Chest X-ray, AP view. Patient: 29 years old, sex F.
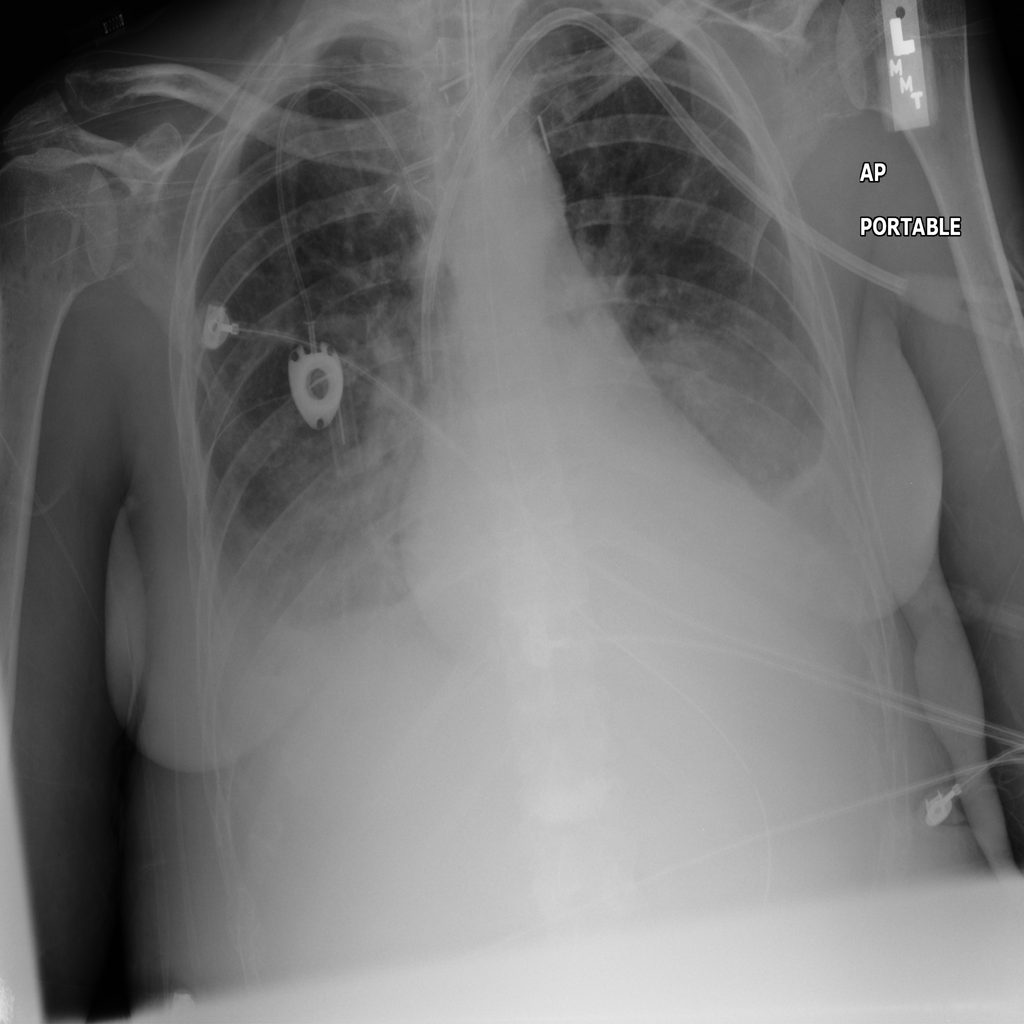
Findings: Consolidation